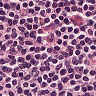
Metastatic tissue present: no